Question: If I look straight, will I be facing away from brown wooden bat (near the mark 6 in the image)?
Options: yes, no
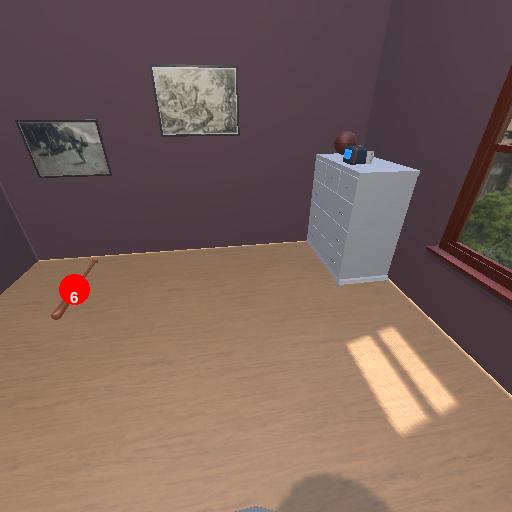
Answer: yes